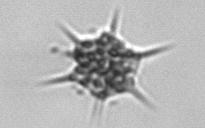
Label: Dictyocha